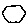
Label: hexagon